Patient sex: M
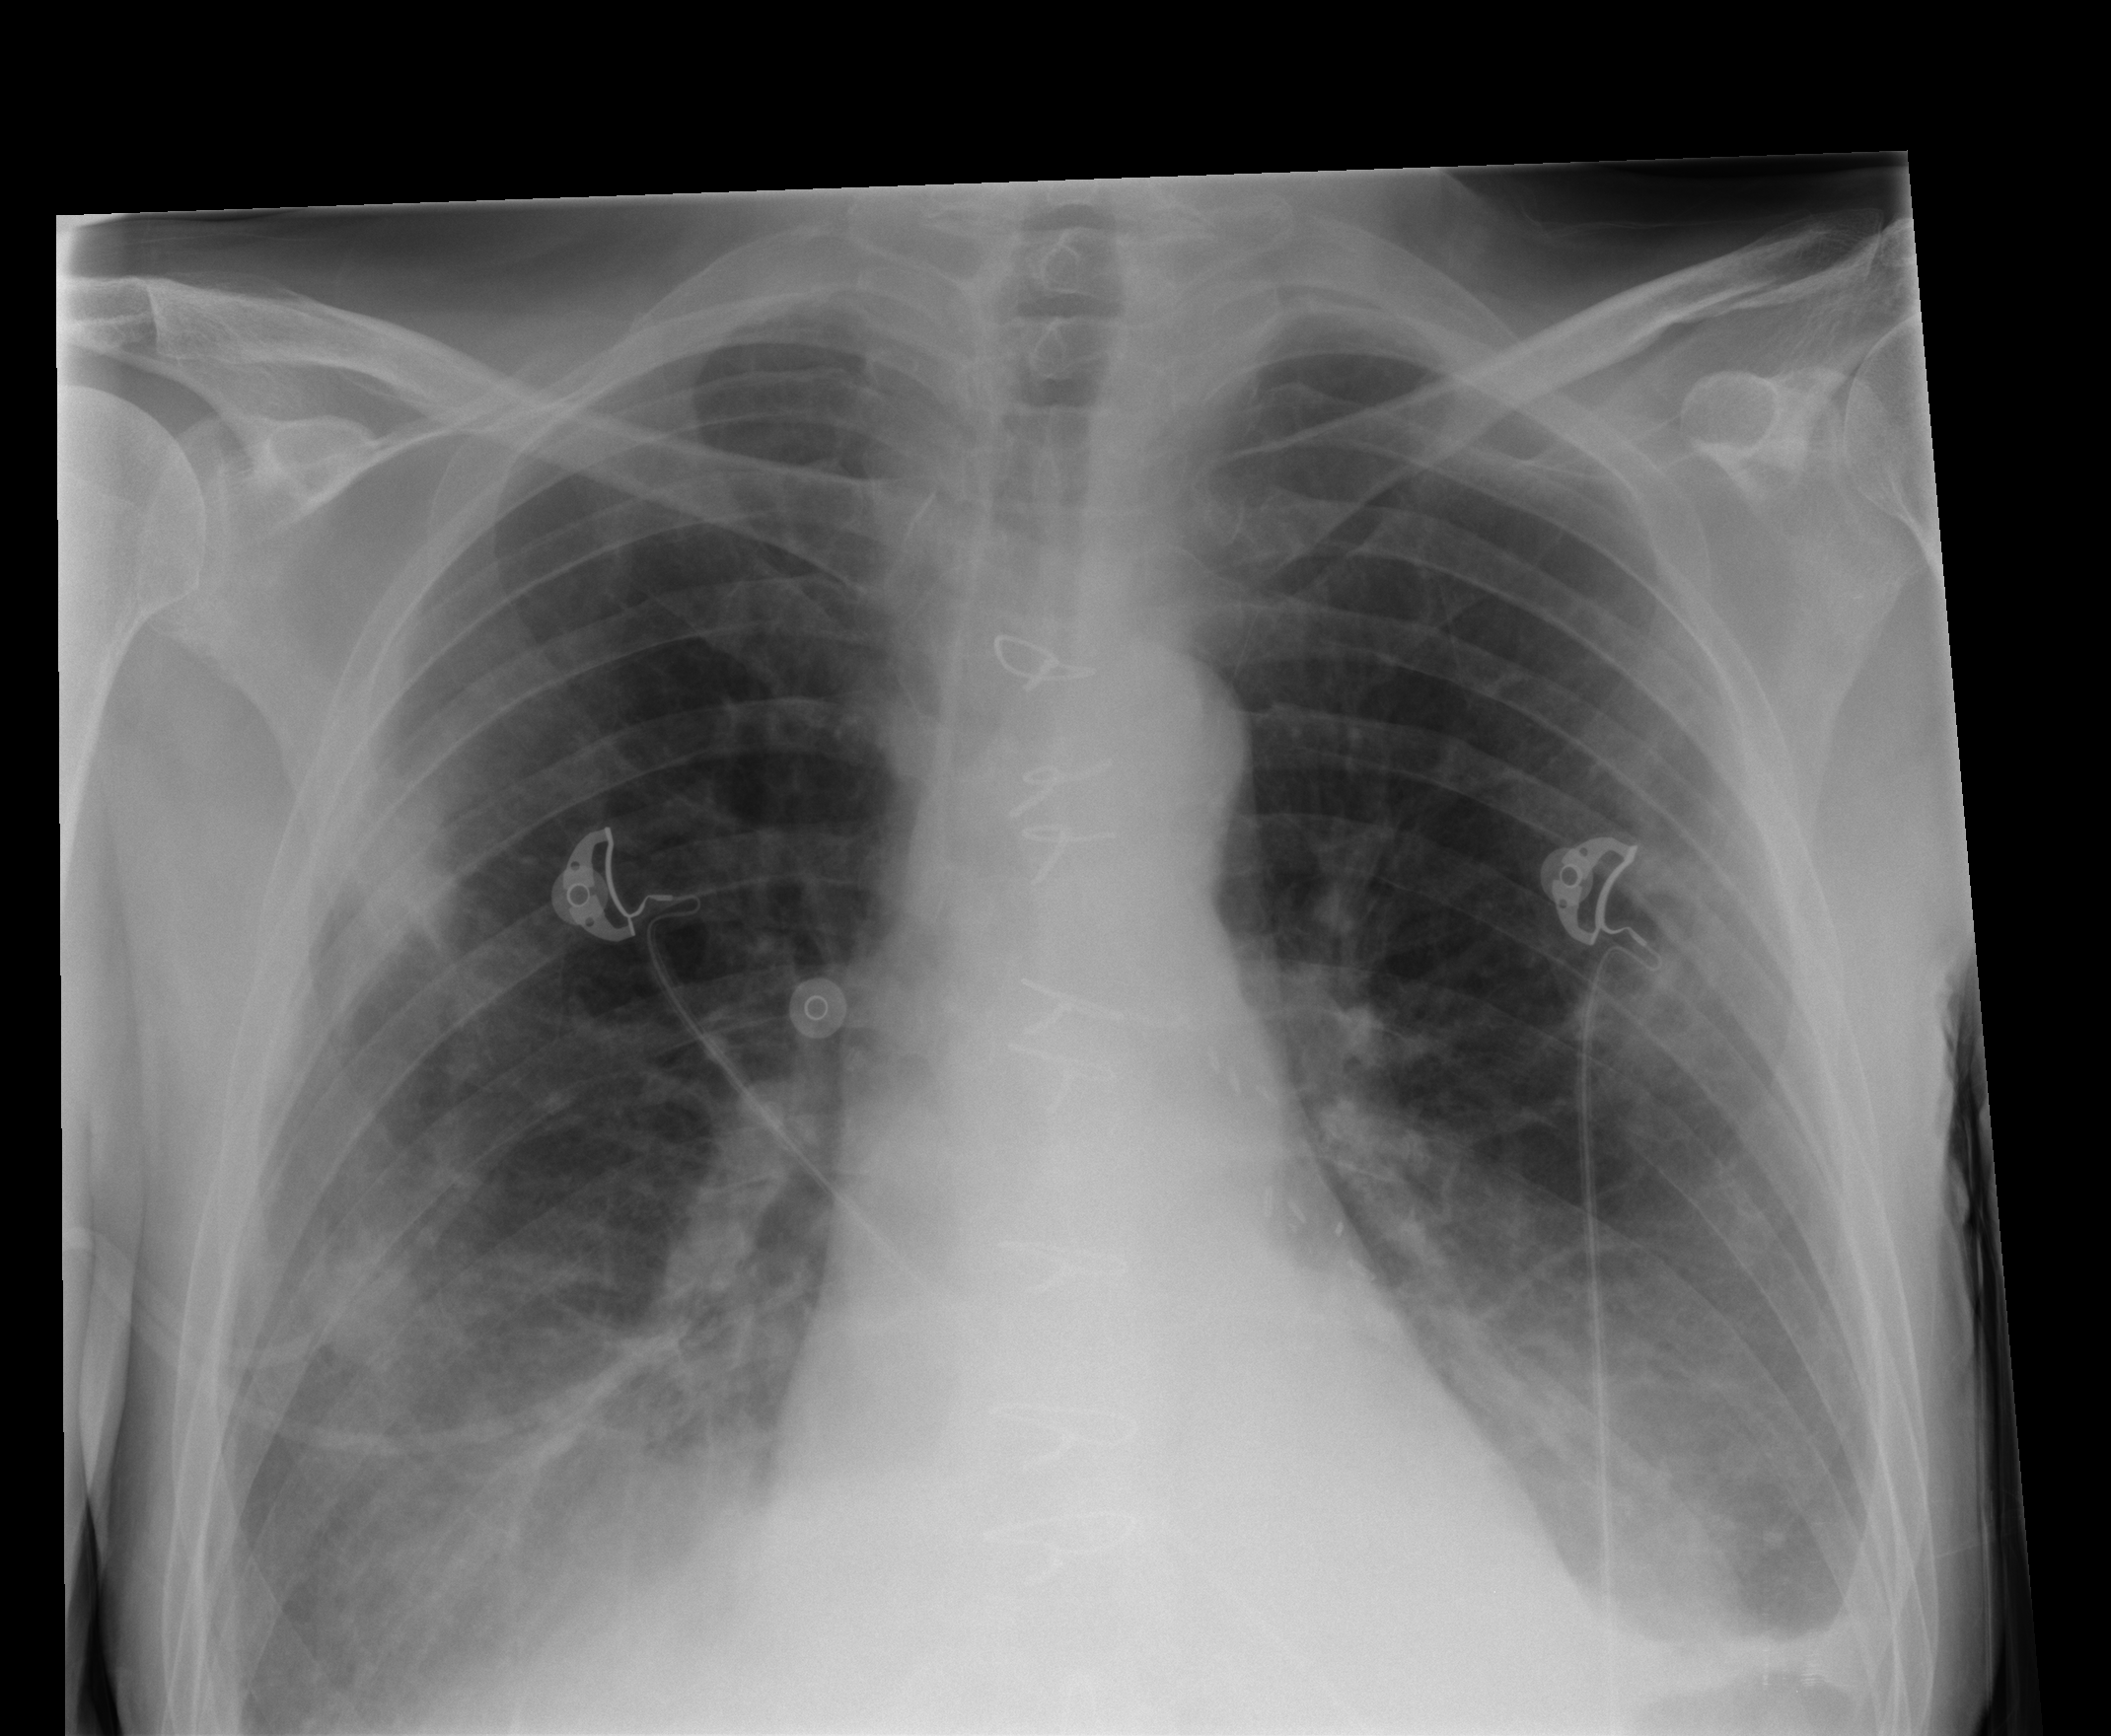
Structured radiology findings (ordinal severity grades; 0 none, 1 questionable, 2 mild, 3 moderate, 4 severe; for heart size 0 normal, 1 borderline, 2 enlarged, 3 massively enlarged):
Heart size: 2
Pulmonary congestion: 2
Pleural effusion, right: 2
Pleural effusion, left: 2
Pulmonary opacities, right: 1
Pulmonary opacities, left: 2
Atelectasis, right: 2
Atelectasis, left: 2